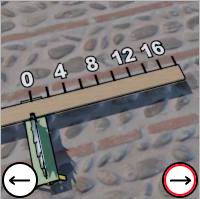
Task: length
Answer: 18
First scale value: 4.0